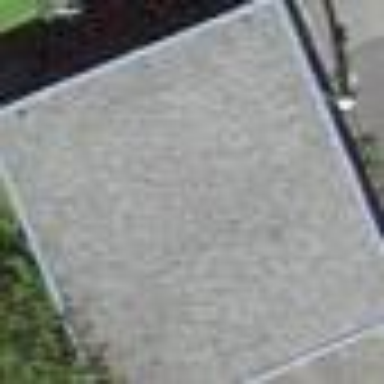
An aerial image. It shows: Garage building.